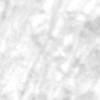
Label: no_change